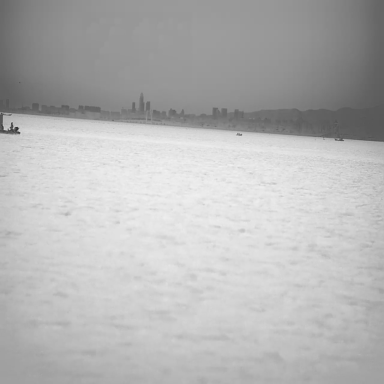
There are four bulk_carriers in the infrared image.